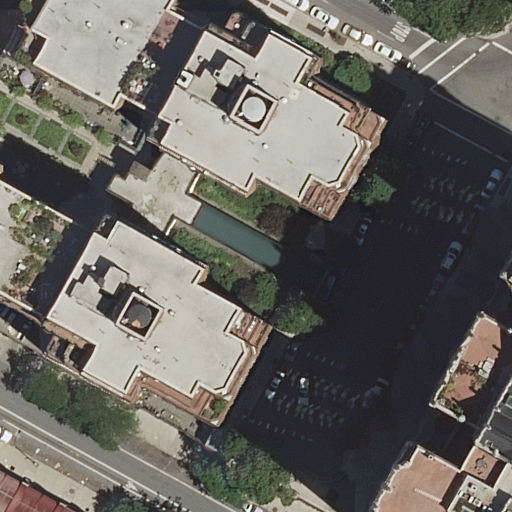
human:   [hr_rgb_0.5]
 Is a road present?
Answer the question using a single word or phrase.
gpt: yes

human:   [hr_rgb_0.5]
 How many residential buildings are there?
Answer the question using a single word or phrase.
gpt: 2

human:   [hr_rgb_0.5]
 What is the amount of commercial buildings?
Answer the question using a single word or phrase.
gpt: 1

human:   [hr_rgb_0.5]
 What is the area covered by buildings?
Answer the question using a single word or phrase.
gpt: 6206m2

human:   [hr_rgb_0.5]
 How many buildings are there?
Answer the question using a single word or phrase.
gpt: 3

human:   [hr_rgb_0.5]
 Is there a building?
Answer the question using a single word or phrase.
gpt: yes

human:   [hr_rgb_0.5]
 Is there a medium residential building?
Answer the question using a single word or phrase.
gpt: yes

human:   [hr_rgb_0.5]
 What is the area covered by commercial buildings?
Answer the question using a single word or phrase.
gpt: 4277m2

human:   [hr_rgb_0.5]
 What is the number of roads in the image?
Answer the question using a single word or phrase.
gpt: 3

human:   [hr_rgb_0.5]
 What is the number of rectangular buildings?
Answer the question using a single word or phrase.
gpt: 1

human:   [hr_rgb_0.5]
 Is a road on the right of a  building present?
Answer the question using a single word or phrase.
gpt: yes

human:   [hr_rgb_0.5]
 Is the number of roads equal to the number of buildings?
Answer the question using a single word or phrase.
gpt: yes

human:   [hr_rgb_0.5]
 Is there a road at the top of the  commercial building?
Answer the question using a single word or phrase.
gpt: yes

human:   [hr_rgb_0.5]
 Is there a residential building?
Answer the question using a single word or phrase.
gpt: yes

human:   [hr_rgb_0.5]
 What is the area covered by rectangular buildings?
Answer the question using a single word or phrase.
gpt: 372m2

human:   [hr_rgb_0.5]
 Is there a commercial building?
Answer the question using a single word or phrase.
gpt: yes

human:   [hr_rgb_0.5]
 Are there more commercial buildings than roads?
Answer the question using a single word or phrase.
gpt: no

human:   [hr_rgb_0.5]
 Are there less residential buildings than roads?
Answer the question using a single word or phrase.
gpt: yes

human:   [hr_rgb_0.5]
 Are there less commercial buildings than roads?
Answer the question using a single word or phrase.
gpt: yes

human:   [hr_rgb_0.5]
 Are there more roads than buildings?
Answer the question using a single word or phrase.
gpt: no

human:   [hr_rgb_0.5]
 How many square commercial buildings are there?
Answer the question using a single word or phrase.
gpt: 0

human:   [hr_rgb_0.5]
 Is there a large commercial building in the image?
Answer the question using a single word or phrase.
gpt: yes

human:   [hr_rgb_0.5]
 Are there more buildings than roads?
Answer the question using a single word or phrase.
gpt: no

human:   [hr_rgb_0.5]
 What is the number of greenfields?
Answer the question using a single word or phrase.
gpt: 0

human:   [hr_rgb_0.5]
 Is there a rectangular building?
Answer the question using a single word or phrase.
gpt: yes

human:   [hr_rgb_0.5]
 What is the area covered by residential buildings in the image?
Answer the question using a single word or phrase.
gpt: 1928m2

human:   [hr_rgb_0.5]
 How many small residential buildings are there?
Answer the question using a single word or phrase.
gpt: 0

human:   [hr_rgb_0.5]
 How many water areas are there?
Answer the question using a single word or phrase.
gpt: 0

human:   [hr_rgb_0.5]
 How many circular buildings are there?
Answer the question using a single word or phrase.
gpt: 0

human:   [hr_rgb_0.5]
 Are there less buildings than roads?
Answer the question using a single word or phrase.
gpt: no

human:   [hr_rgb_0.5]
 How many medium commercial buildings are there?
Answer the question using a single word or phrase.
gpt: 0

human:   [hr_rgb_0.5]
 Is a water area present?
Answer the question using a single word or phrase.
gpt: no

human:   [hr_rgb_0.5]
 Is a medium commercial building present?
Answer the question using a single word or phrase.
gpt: no

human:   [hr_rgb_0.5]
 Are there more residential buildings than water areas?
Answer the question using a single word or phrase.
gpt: yes

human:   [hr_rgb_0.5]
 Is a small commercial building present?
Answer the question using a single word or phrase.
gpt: no

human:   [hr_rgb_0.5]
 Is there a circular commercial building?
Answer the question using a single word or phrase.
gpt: no

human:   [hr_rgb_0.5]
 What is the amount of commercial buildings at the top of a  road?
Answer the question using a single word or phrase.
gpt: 0

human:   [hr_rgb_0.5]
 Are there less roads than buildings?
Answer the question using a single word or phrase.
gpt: no

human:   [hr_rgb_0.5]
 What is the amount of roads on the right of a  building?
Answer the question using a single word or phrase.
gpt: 3

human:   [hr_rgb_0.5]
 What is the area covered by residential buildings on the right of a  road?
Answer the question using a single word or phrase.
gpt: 372m2

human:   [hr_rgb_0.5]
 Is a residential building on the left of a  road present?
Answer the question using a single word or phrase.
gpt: yes

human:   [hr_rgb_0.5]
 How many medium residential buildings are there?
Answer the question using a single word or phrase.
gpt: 1

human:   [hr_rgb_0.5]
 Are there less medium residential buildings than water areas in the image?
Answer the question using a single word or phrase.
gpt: no

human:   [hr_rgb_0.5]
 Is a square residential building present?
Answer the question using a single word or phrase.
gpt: no

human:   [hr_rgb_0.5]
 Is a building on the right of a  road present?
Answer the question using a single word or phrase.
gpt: yes

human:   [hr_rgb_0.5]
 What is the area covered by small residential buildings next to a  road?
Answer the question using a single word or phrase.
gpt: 0m2

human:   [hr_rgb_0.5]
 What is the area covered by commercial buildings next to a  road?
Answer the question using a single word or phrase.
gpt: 4277m2

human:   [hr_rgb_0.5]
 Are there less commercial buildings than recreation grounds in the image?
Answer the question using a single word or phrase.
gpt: no

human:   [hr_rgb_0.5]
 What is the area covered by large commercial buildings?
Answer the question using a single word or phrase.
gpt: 4277m2

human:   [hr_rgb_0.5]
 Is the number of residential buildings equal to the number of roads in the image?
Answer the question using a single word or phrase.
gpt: no

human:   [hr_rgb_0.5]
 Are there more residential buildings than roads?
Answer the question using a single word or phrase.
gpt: no

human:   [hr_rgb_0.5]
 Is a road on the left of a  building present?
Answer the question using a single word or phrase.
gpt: yes

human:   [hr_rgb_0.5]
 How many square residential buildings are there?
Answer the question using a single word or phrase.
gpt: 0

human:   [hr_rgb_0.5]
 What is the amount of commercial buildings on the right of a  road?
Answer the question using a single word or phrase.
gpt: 0

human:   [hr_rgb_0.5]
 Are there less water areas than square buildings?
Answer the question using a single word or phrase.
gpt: no

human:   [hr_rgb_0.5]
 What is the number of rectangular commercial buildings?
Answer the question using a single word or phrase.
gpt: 0

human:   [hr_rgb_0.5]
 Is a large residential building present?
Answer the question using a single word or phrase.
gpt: yes

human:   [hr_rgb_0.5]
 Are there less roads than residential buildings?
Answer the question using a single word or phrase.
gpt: no

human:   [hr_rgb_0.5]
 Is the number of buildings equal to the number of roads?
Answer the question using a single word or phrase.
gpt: yes

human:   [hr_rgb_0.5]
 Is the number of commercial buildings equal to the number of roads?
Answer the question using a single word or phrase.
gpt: no

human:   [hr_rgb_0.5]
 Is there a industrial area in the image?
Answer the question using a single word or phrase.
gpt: no

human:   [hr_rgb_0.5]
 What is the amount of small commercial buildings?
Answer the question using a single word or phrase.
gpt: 0

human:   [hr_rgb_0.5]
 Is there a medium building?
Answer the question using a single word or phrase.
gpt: yes

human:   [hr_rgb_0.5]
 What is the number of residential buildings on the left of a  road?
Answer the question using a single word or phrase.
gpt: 1